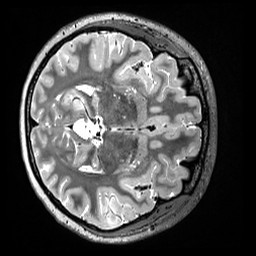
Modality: T2w
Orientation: axial
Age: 26
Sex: female
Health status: ill
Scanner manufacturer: siemens
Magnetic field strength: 3 T
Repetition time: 3.2 s
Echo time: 0.564 s